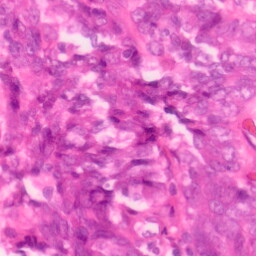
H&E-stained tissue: Colon